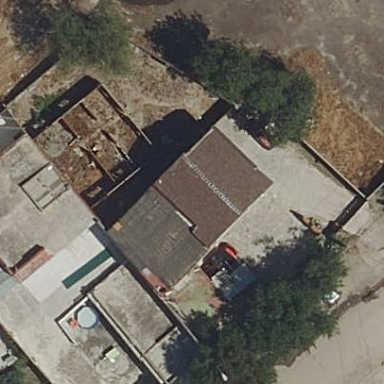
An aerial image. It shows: Residential building.